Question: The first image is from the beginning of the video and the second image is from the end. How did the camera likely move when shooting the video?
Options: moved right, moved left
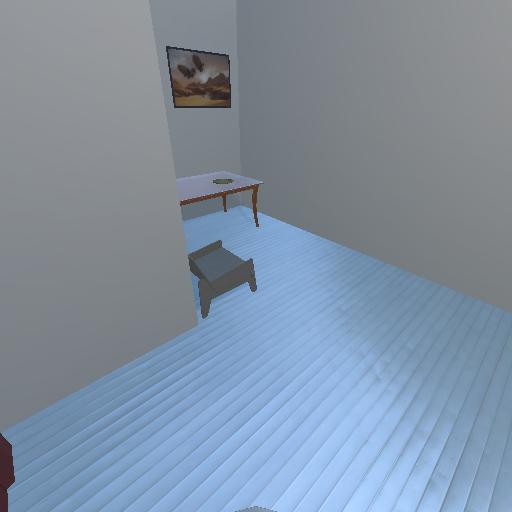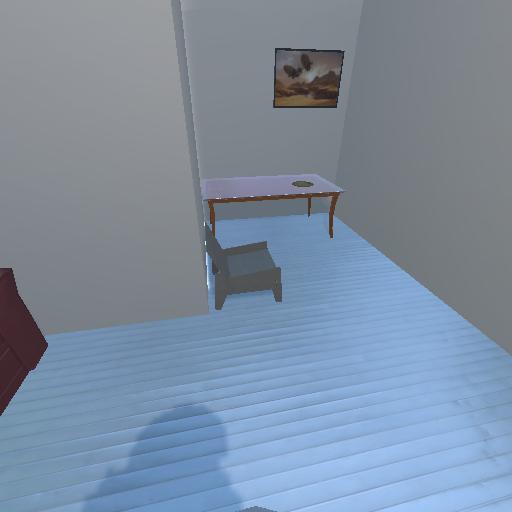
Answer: moved right